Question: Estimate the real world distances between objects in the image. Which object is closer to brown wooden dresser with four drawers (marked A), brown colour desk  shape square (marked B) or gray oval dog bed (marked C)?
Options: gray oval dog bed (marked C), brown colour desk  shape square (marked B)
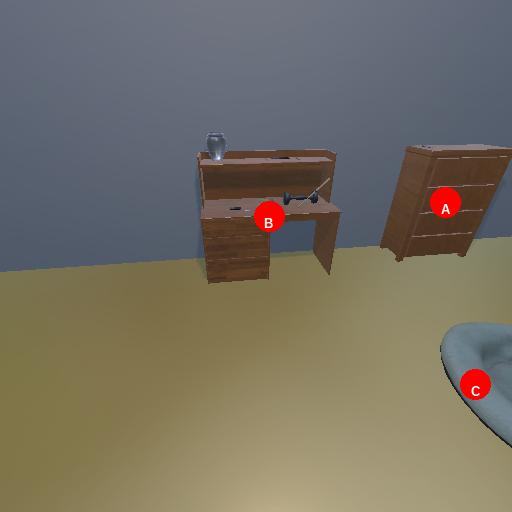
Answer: gray oval dog bed (marked C)